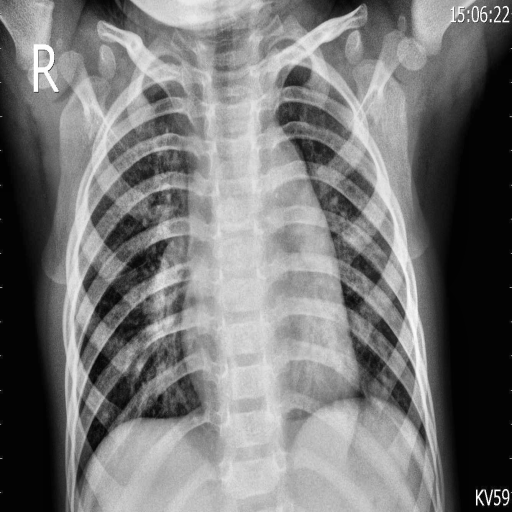
Finding: NORMAL